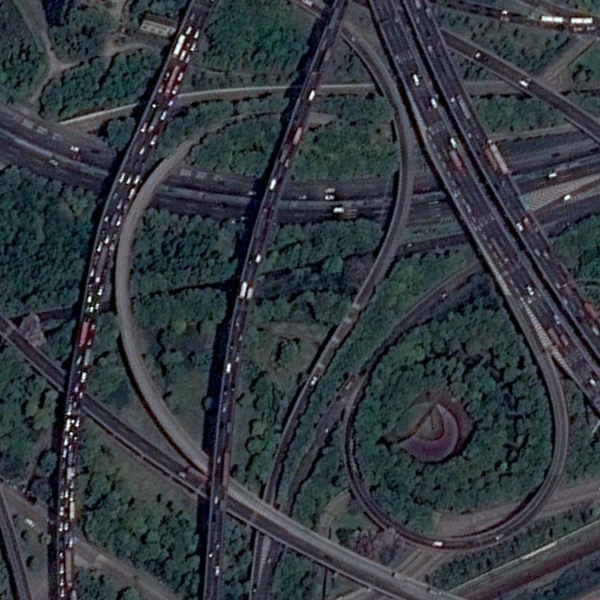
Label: Viaduct